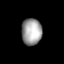
Tissue: lung
Cell type: Epithelial cells
Senescence score: 0.6778
Nuclear area (px): 530
Mean DAPI intensity: 159.823